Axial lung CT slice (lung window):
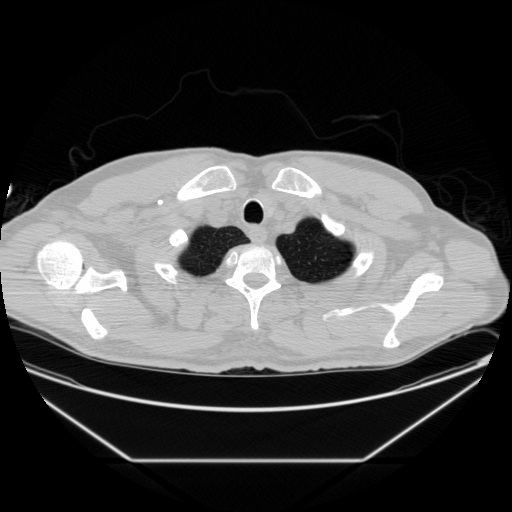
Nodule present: no